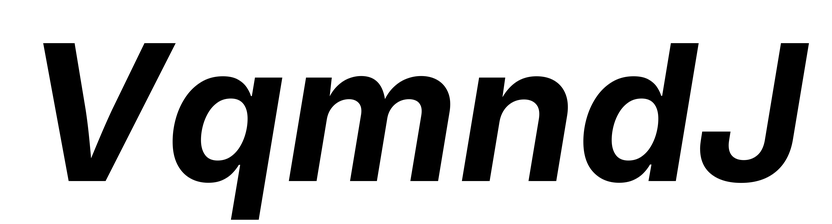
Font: Inter-Italic_Bold_Italic